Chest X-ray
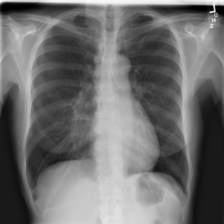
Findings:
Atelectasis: negative
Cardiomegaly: negative
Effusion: negative
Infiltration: negative
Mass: negative
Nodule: negative
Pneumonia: negative
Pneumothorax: negative
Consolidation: negative
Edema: negative
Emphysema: negative
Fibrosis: negative
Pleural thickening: negative
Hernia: negative